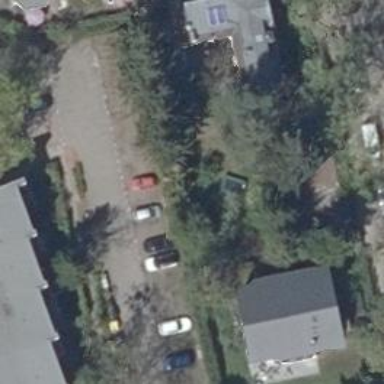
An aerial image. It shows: Parking area with surface.